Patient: sex F, age 31
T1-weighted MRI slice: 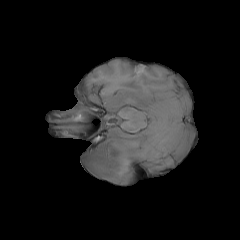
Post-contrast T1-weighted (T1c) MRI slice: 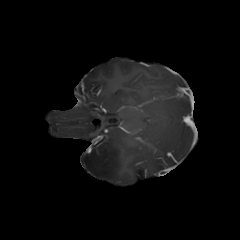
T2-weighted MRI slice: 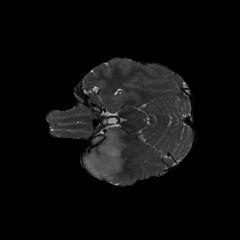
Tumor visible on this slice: yes
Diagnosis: Astrocytoma, IDH-mutant
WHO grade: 2